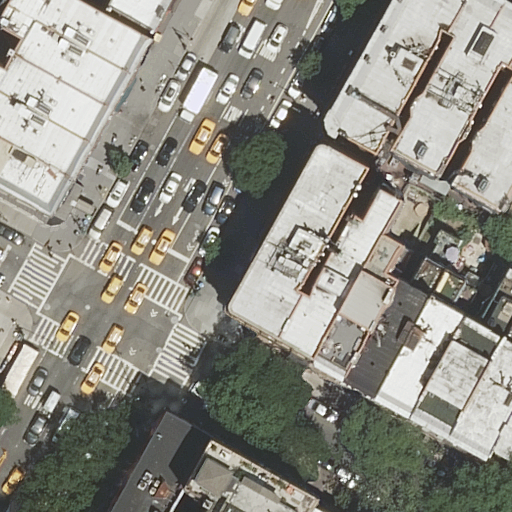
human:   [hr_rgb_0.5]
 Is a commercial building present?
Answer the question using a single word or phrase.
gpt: no

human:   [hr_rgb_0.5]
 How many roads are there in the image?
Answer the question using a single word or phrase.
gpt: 3

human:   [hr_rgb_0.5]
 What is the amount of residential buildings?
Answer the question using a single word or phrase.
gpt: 18

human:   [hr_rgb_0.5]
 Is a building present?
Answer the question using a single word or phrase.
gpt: yes

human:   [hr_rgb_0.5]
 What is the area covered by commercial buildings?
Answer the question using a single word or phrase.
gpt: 0m2

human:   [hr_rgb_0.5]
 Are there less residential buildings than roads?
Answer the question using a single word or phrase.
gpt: no

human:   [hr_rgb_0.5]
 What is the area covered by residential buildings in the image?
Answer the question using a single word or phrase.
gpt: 3359m2

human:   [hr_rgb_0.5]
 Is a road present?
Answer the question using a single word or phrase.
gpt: yes

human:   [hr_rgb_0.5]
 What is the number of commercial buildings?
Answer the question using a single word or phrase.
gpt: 0

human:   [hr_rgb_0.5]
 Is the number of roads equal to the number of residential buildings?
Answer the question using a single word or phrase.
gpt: no

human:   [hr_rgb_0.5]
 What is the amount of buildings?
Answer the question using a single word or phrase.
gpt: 18

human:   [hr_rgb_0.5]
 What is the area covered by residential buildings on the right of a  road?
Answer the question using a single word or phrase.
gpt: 2903m2

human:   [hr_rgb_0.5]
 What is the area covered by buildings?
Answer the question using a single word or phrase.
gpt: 3359m2

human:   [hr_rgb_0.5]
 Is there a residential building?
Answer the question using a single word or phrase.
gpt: yes

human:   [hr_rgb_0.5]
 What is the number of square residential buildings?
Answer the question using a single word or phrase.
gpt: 0

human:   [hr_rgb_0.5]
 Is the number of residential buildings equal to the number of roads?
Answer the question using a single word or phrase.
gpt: no

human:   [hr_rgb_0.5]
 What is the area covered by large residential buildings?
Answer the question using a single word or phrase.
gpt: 0m2

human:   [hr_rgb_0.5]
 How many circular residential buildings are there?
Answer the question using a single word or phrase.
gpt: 0

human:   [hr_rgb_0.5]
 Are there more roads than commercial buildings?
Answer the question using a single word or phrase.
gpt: yes

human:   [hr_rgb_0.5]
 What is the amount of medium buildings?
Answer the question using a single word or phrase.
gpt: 13

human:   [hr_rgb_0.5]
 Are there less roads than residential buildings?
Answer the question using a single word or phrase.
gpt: yes

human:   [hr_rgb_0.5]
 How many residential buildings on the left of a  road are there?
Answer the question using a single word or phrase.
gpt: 5

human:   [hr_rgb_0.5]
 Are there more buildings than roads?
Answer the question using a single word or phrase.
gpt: yes

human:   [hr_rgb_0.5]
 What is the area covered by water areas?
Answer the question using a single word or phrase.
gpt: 0m2

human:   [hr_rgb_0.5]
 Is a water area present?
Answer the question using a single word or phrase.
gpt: no

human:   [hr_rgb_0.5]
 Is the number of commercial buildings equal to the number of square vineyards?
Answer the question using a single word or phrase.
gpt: yes

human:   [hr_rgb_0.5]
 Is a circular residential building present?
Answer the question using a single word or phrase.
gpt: no

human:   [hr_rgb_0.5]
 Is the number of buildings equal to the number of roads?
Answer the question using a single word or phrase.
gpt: no

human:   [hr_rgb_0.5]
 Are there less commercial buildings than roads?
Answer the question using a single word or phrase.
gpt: yes

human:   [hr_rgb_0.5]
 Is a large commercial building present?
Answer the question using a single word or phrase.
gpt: no

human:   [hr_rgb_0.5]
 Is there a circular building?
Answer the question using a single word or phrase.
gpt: no

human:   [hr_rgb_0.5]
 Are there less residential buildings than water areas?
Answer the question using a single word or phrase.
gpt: no

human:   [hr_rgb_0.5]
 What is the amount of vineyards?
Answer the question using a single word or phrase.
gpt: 0

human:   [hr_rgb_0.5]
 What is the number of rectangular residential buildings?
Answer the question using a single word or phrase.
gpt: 9

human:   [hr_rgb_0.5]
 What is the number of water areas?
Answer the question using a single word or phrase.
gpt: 0

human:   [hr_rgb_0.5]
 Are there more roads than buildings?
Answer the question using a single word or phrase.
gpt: no

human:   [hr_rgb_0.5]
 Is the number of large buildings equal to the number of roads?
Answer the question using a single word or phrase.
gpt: no

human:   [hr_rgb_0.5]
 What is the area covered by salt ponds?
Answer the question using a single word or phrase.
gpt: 0m2

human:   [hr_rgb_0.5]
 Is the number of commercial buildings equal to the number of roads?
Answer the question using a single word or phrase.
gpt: no

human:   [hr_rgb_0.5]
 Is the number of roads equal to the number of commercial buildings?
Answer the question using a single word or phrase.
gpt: no

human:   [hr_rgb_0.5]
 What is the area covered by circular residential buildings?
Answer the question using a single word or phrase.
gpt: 0m2

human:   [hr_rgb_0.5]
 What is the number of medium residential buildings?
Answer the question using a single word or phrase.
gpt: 13

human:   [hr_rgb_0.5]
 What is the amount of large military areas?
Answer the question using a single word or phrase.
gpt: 0

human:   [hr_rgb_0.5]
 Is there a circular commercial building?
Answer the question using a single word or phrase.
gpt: no

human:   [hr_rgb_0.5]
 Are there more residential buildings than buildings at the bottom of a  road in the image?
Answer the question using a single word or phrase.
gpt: yes

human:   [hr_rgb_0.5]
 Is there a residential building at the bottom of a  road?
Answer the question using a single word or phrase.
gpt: yes

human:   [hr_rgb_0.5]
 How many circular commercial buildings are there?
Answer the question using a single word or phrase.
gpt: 0

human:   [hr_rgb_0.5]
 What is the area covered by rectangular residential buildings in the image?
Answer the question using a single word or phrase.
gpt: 843m2

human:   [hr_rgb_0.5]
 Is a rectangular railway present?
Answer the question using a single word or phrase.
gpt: no

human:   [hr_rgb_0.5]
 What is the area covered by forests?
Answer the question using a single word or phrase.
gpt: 0m2

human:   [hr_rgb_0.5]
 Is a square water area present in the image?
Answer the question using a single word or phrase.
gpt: no

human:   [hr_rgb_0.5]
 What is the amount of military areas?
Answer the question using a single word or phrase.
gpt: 0

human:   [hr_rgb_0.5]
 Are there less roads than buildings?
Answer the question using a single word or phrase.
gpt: yes

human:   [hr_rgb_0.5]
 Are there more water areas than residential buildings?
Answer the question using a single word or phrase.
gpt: no

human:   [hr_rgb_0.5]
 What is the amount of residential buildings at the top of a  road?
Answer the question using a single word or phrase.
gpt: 10

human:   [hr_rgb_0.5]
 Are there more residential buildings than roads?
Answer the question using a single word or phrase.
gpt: yes

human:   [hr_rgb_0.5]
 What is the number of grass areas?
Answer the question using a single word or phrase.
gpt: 0

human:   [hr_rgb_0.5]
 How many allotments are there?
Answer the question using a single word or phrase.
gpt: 0

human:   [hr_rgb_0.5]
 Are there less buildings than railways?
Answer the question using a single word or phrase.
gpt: no

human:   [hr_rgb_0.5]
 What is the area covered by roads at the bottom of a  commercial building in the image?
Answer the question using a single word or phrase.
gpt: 0m2

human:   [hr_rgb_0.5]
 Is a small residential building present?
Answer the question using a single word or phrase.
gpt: yes

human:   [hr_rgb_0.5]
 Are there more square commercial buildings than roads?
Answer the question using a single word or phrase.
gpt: no

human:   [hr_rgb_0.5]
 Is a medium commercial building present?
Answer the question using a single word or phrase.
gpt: no

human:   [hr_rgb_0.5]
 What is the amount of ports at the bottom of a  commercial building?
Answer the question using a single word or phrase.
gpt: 0